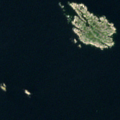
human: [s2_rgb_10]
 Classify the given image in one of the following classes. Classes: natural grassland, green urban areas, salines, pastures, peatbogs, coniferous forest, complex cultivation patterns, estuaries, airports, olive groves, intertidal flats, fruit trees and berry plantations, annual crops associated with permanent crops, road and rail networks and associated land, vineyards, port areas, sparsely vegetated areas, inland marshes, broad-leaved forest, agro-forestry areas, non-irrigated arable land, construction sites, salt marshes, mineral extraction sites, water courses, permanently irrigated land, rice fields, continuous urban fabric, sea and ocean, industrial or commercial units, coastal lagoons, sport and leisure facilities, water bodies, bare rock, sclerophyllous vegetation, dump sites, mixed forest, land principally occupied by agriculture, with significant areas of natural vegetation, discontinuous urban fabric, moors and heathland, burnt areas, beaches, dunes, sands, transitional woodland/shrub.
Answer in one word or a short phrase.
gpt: sea and ocean